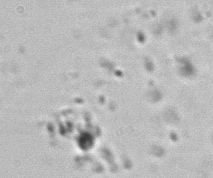
Label: Phaeocystis